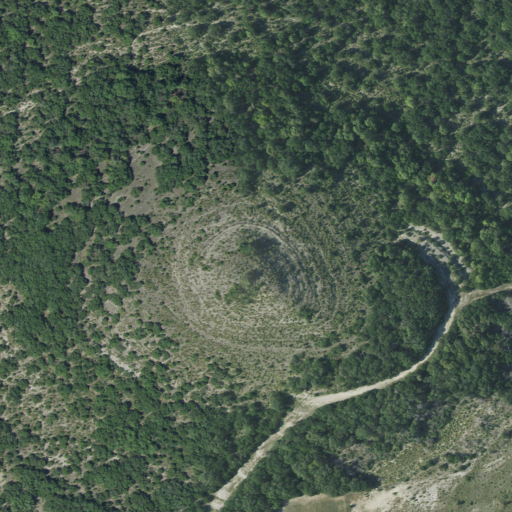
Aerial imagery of mountain in Texas named McIndoe Hill containing evergreen forest, shrub, and deciduous forest